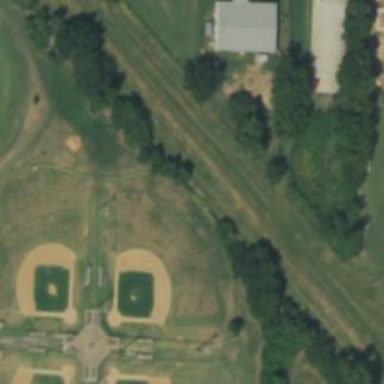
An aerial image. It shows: Baseball pitch for leisure land.